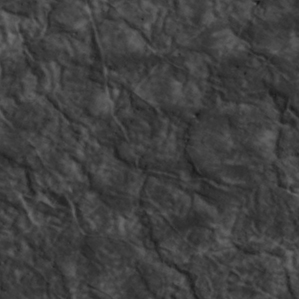
Label: non_frost